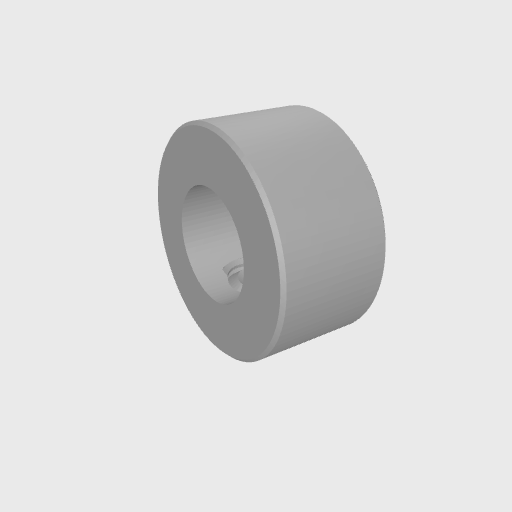
Part: SetScrewCollar8ID